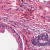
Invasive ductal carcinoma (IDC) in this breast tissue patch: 0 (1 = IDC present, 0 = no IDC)